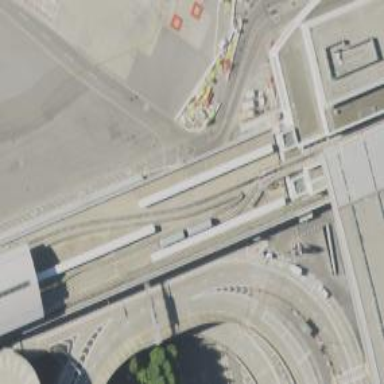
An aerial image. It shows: Monorail bridge over railway.